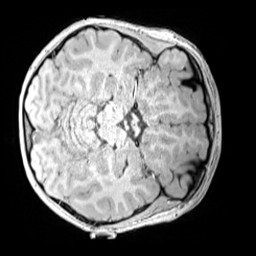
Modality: MP2RAGE
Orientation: axial
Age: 9
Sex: female
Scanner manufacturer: siemens
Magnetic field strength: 3 T
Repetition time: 4 s
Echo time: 0.00299 s